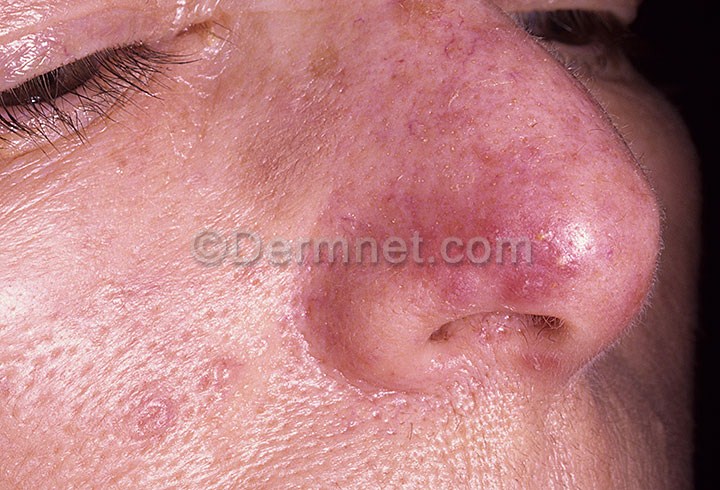
Disease: Acne and Rosacea Photos